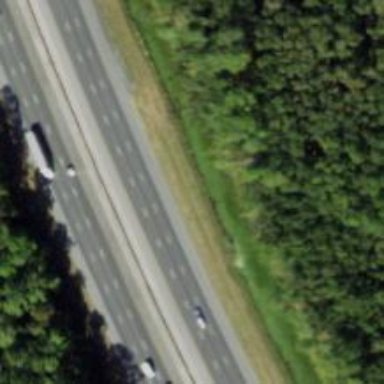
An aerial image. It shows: Asphalt motorway.